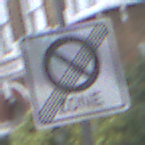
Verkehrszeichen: EndeEingeschraenktesHalteverbotZone
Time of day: MorningAfternoon
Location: Outdoor (Urban)
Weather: Overcast
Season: NotSpecified
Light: Natural